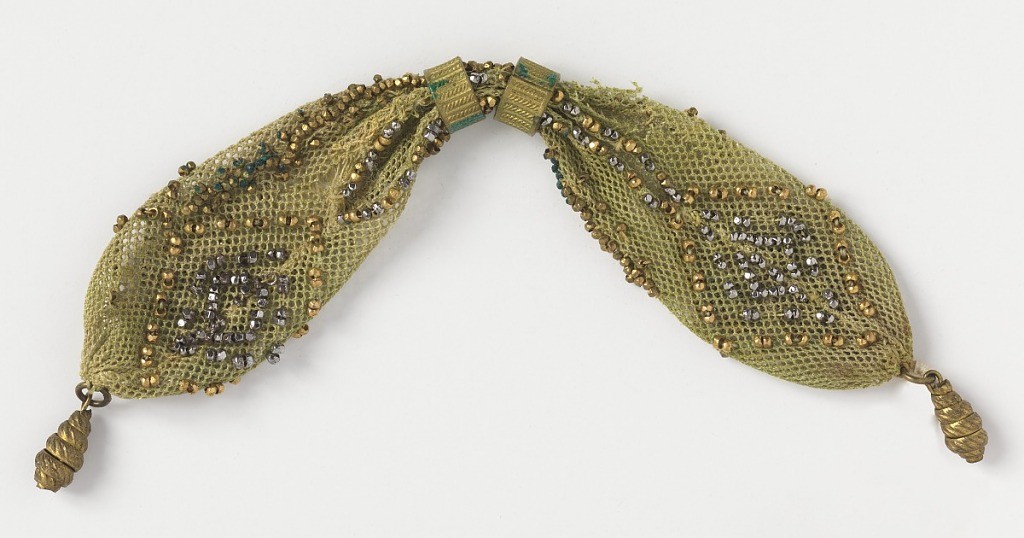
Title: Miser's purse
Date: early 19th century
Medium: silk, steel Technique: crocheted
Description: Crocheted pale green silk decorated with gold and cut steel beads in diamond pattern. Two gold rings control side opening; twisted shell-shaped drops at each end.